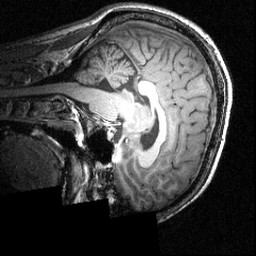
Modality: T1w
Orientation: sagittal
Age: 26
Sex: male
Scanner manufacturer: siemens
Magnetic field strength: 3.951 T
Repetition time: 1.5 s
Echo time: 0.00335 s